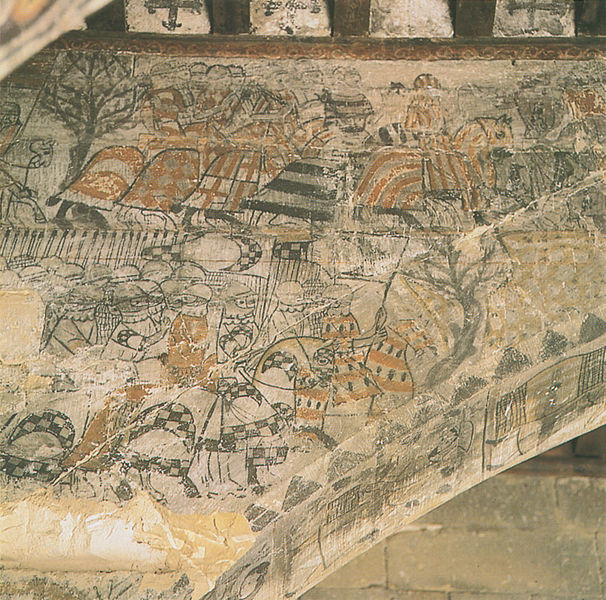
Titel: Wandmalerei Castell Alcanyis
Standort: (E Katalonien), Castell Alcanys (EU - E - Katalonien)
Schlagwörter: baum, bunt, schwarz, rot, malerei, wand, stein, pferde, reiter, bogen, fahnen, mauer, krieg, schlacht, soldaten, detail, wandgemälde, wandmalerei, helm, ritter, rüstung, zacken, helme, mittelalter, krieger, detaill, beschädigt, verblichen, steinbogen, pferdedecken, rüstun, ritte